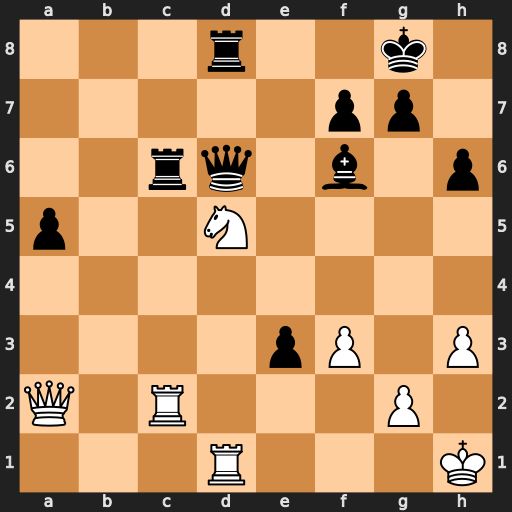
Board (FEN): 3r2k1/5pp1/2rq1b1p/p2N4/8/4pP1P/Q1R3P1/3R3K
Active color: w
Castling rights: -
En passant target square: -
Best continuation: Nxf6+ gxf6 Rxd6